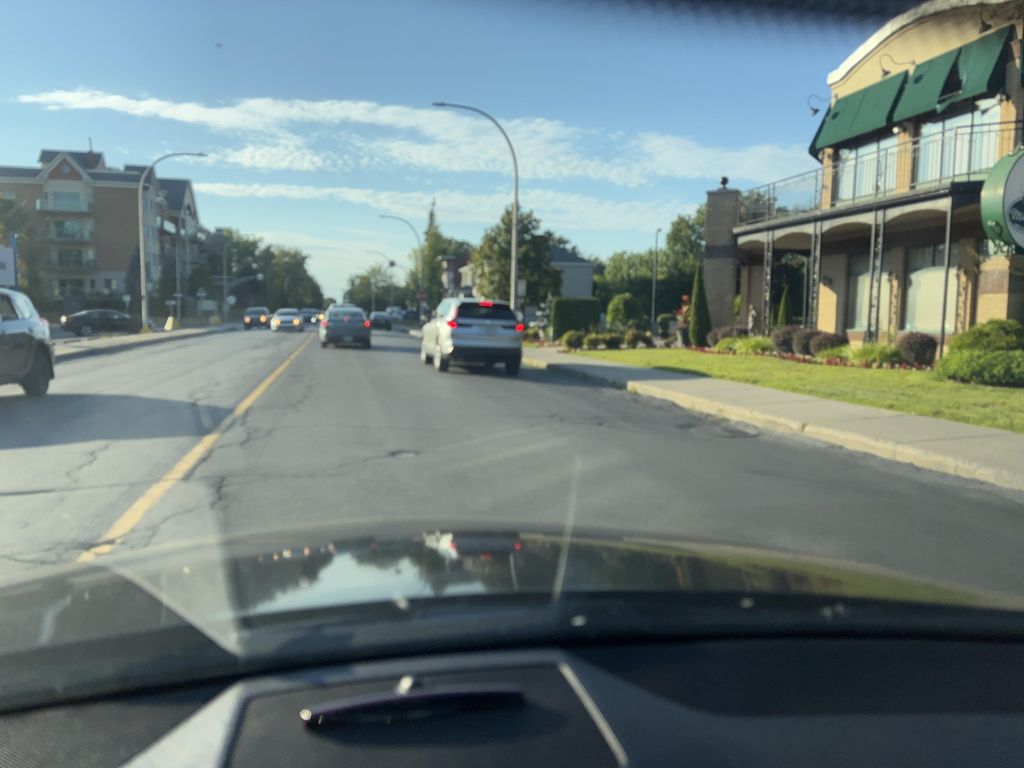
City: montreal